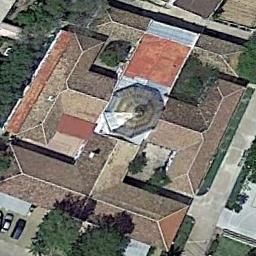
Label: church